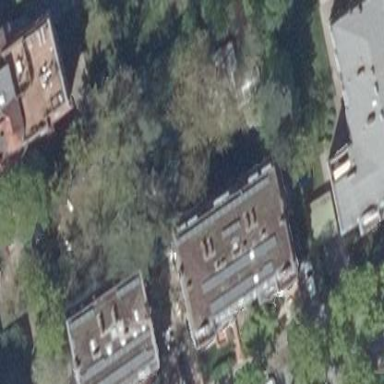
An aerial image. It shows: Residential building.